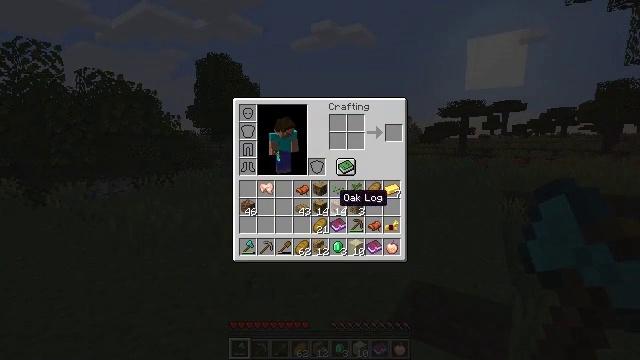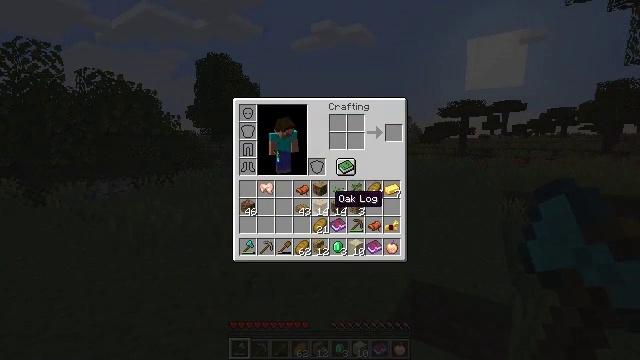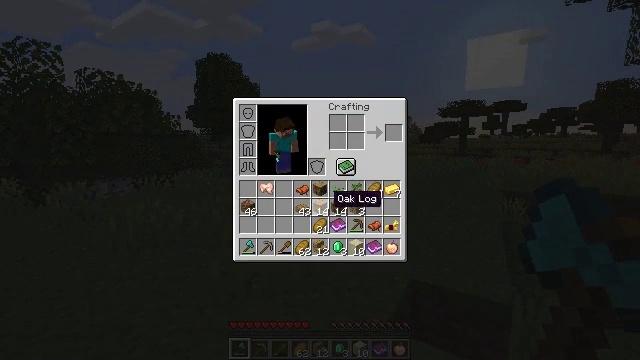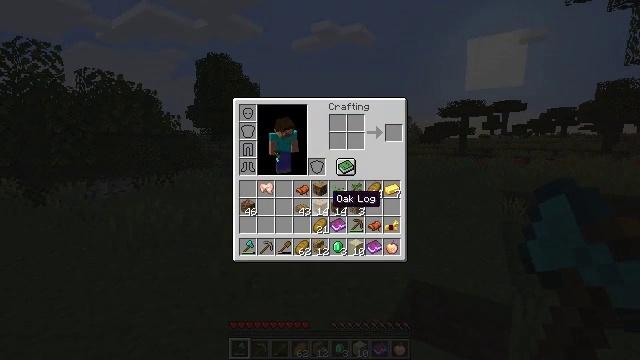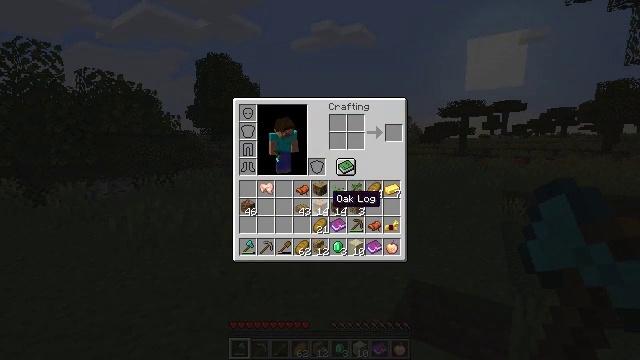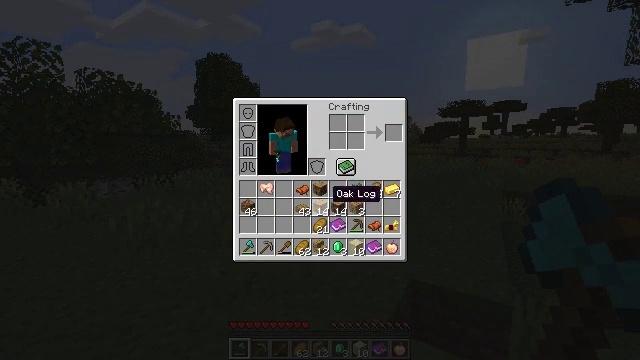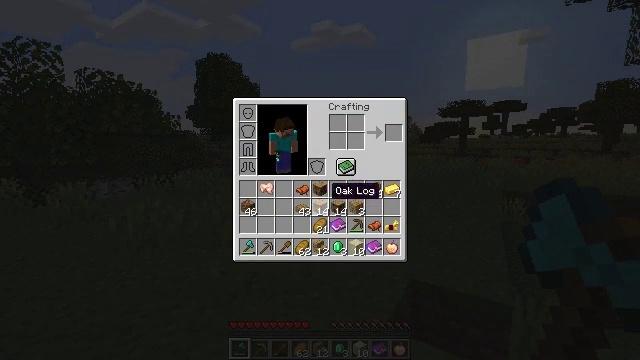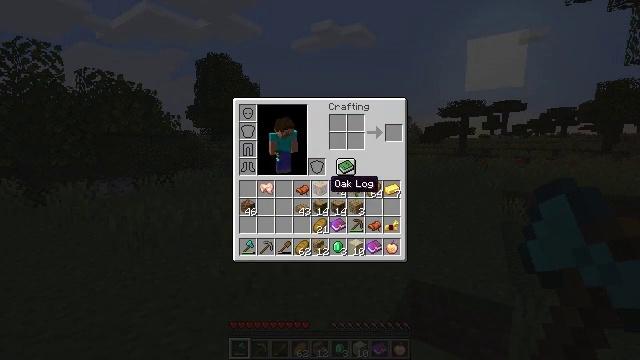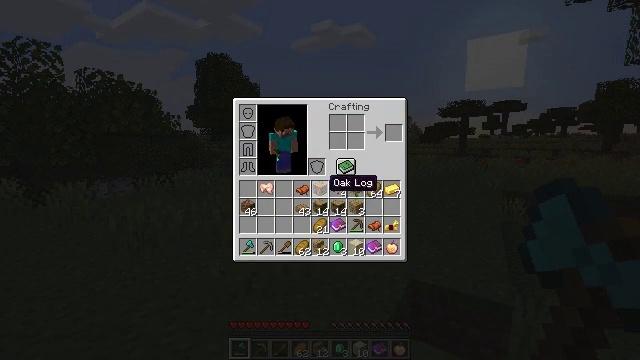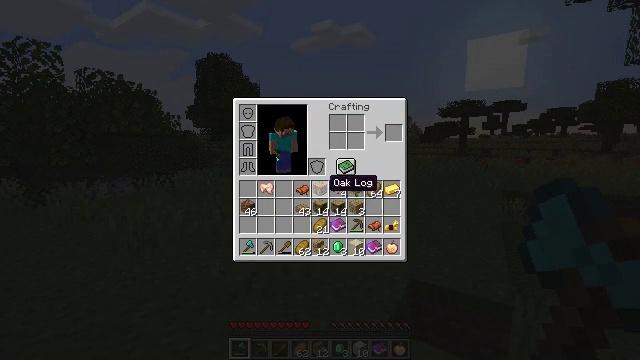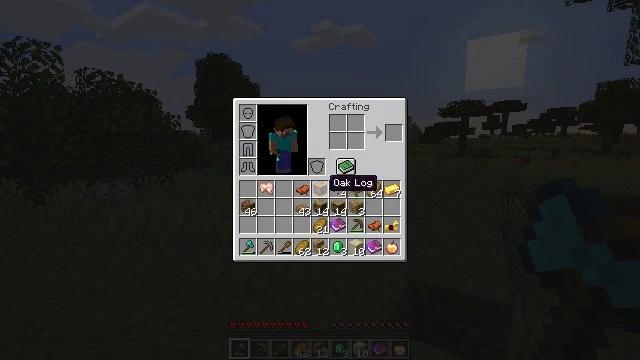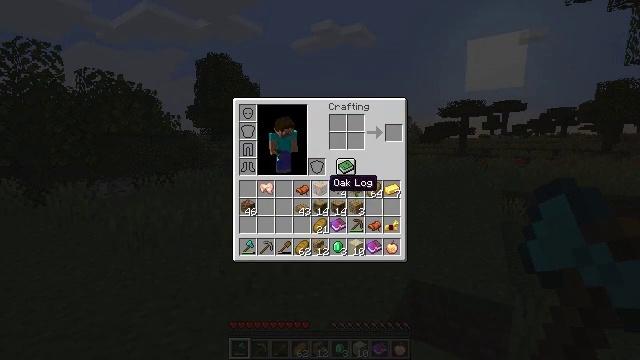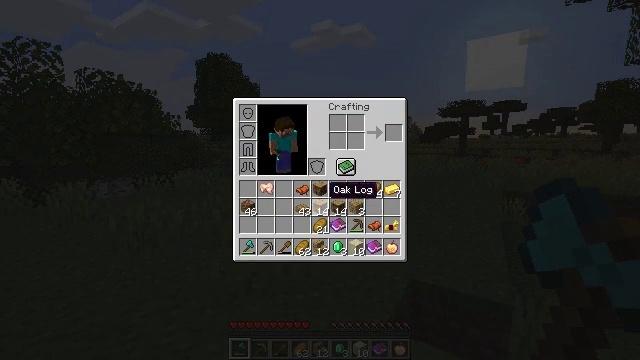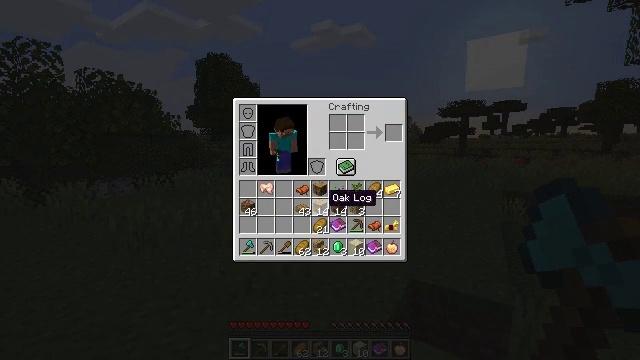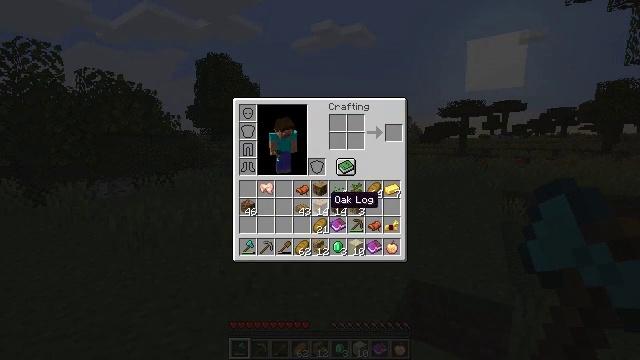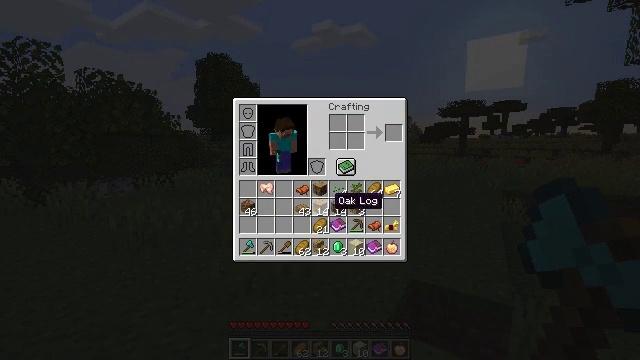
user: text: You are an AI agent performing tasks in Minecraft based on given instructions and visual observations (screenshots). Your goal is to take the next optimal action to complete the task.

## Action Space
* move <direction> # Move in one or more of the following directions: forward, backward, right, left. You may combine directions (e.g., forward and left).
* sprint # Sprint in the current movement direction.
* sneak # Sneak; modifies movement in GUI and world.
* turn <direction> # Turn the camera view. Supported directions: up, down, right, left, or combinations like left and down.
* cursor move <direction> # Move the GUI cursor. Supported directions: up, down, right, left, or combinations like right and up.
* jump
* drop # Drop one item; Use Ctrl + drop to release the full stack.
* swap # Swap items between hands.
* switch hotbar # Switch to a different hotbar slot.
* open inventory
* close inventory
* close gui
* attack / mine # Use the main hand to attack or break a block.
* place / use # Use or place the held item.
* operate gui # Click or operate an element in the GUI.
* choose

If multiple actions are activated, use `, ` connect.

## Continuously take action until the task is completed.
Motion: motion action
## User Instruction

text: Make golden leggings using gold ingots.
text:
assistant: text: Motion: sneak
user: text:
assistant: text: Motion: sneak
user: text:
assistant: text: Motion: sneak, operate gui
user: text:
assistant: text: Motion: sneak, operate gui
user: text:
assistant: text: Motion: sneak
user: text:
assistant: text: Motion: sneak
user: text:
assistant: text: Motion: sneak
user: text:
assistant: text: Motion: sneak
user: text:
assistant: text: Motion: sneak, operate gui
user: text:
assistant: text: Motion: sneak, operate gui
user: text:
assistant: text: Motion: sneak, operate gui
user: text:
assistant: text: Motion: sneak
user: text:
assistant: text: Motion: sneak, cursor move down
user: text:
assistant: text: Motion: sneak
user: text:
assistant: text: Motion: sneak
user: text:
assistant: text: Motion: sneak
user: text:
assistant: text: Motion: sneak
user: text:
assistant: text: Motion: no_op
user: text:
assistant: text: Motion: no_op
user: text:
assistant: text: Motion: operate gui
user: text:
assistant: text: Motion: operate gui
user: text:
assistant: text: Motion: cursor move left
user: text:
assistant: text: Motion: no_op
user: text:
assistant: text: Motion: operate gui
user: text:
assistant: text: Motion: operate gui
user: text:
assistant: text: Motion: no_op
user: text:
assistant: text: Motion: no_op
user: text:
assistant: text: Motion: operate gui
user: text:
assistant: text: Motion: operate gui
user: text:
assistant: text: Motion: operate gui